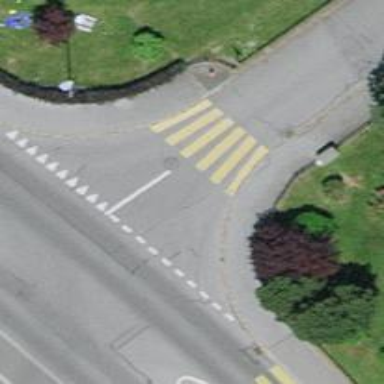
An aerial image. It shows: Uncontrolled zebra crossing on the road.